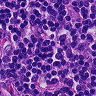
Metastatic tissue present: no